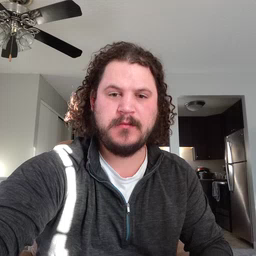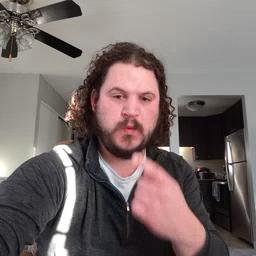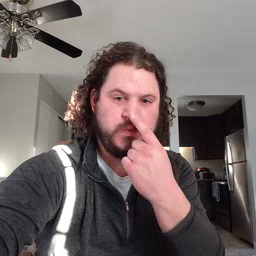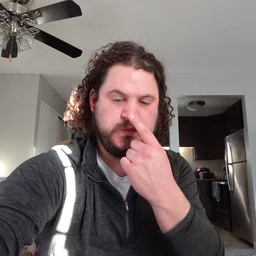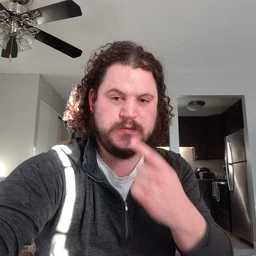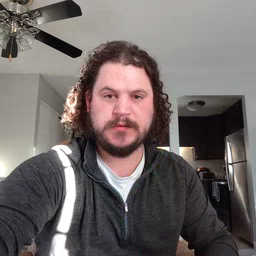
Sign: nose